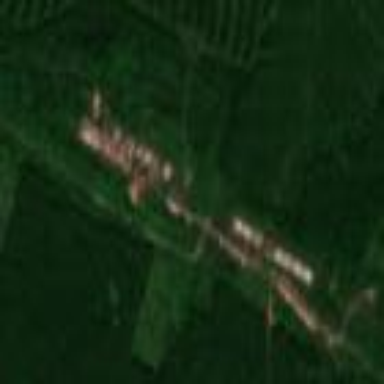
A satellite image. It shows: Industrial area primarily used for timber processing.